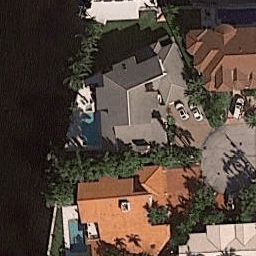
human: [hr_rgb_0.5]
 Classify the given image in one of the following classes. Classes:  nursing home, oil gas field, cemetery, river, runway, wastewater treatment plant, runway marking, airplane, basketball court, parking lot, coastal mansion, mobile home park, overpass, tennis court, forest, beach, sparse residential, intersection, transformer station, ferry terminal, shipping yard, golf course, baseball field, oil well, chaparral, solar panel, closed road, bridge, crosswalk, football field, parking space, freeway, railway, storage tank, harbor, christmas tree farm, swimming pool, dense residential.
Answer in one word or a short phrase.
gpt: coastal mansion